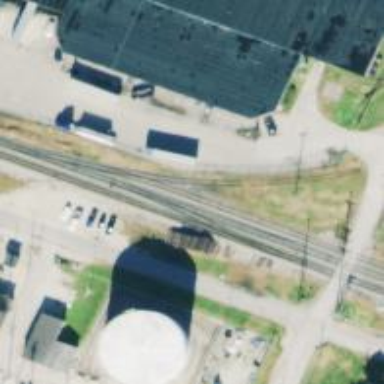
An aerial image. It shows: Abandoned railway yard.